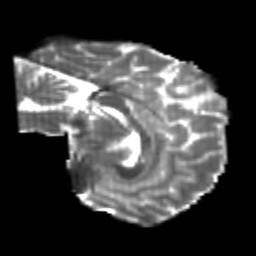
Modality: T2w
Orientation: sagittal
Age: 23
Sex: male
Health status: healthy
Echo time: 0.074 s